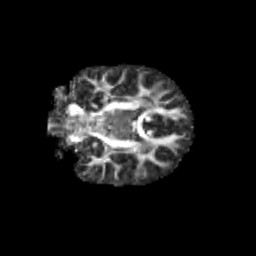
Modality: FA
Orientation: coronal
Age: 12
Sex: female
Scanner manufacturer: siemens
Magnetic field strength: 3 T
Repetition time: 3.8 s
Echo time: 0.07 s